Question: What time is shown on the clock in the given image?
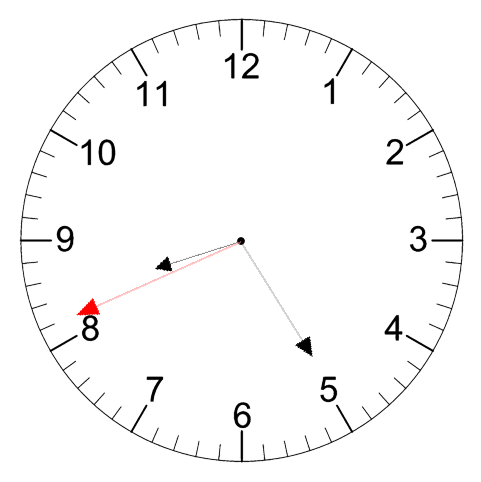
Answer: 08:24:41